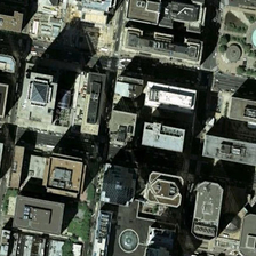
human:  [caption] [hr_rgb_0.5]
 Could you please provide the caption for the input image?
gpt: There are many different styles of buildings in the business district and many roads are separated.

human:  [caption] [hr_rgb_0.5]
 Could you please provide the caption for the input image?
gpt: There are many buildings of different styles in the business district, separated by several streets.

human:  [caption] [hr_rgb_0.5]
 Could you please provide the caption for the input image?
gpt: here is a commercial area consist of square blocks with buildings .

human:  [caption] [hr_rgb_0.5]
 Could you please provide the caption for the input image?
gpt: There are many buildings with different styles in the business district, separated by several roads.

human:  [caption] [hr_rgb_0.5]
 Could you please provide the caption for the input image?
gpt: There are many different styles of buildings in the business district, and many streets are separated.